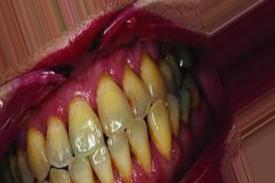
Condition: Tooth Discoloration